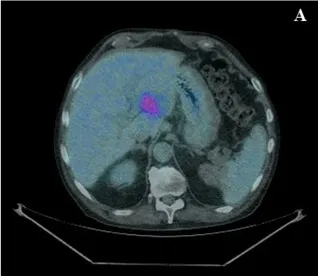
(A) Basal axial PET/CT fused images, showing a hypermetabolic lesion involving II-III liver segments (SUVmax 9.4).
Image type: radiology (pet)